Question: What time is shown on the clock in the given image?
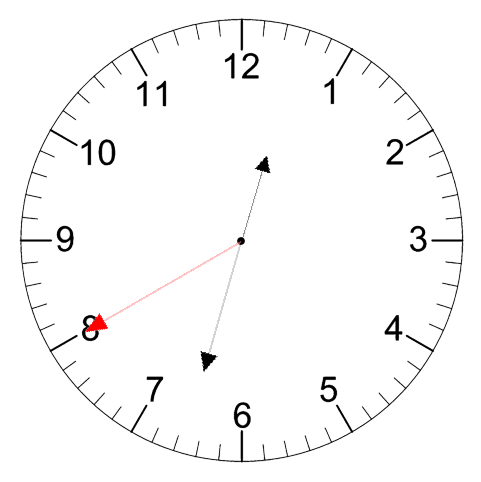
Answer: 12:32:40